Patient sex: M
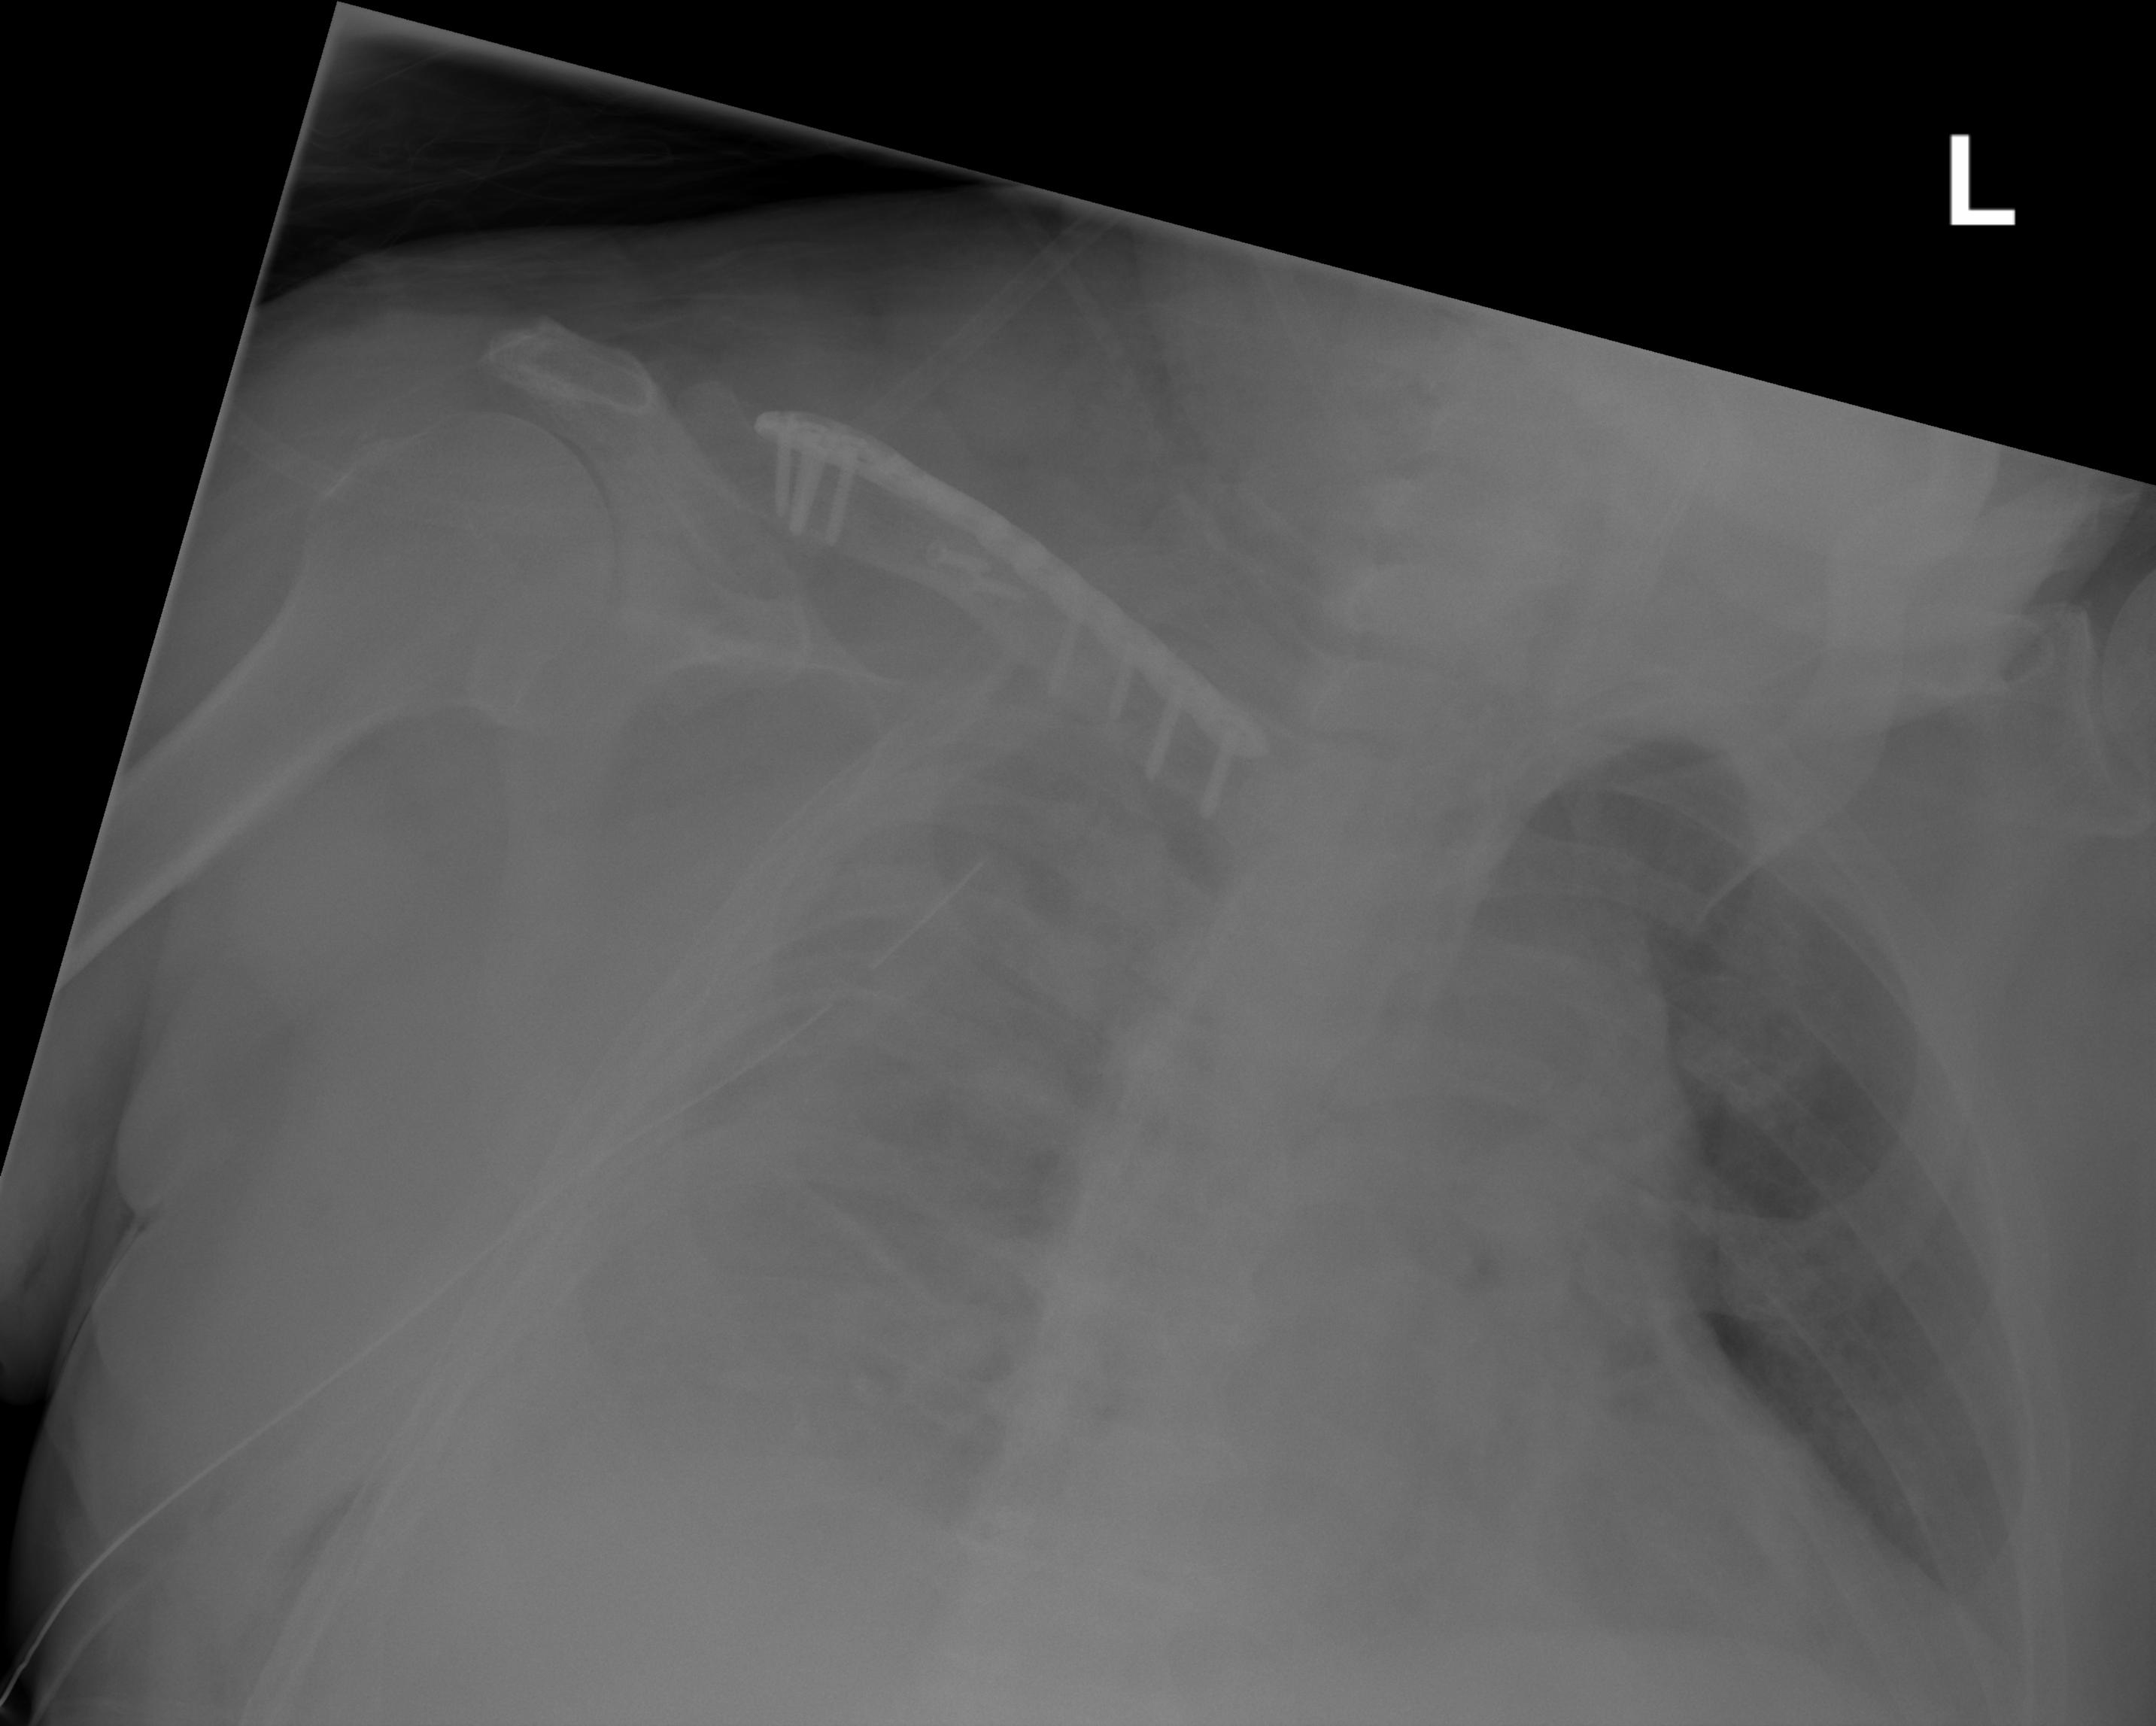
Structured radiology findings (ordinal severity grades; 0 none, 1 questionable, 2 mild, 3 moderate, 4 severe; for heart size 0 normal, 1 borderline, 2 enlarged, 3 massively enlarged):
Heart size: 2
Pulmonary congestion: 2
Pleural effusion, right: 0
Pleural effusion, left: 0
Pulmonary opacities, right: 2
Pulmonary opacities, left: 0
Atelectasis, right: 4
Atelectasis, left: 2